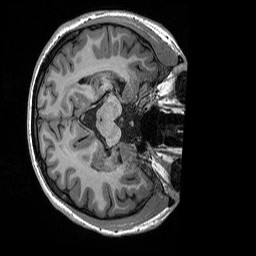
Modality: T1w
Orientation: axial
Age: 21
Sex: female